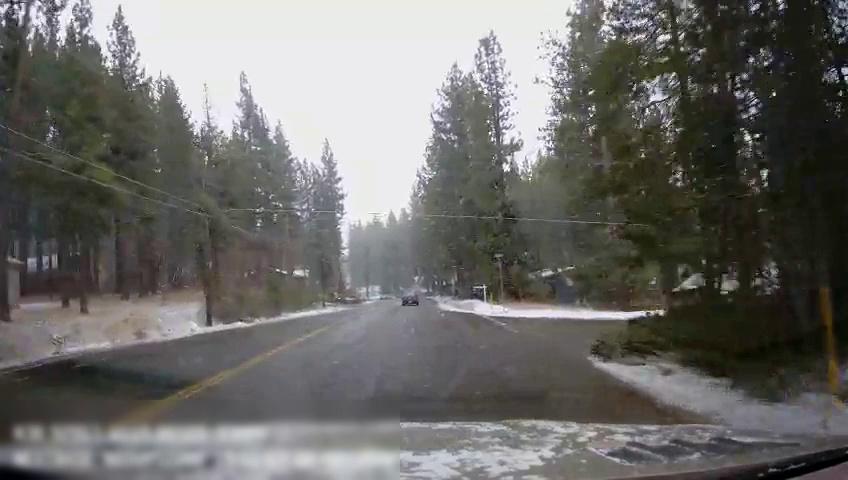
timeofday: Day
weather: Snowy
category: Drivable Space
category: Vehicles | Car
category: Lanes | Opposite Lane
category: Lanes | Current Lane
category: Lanes | Opposite Lane